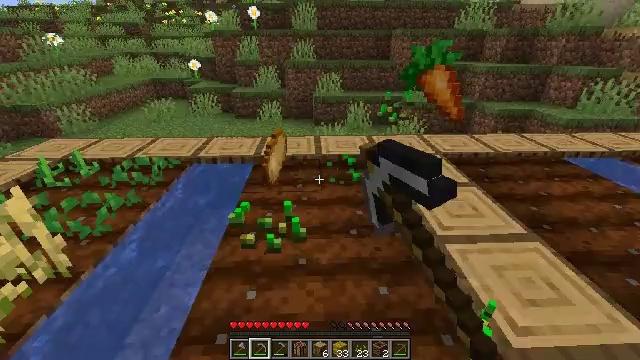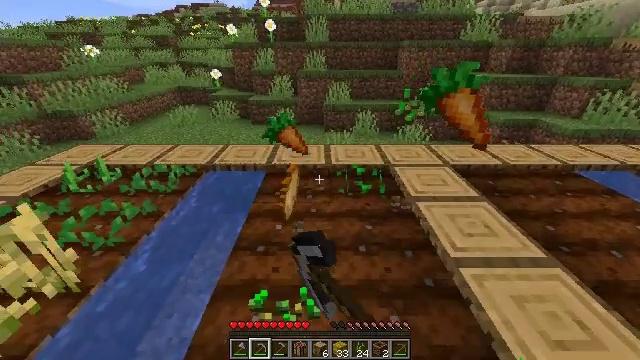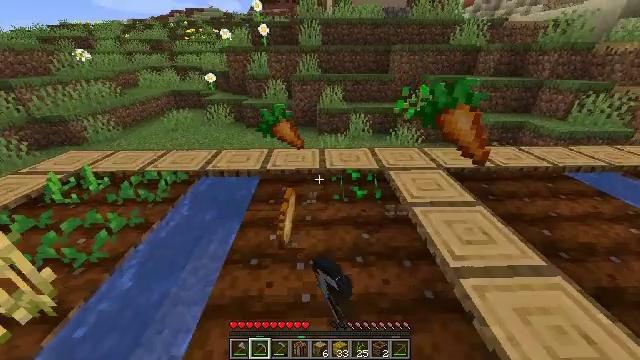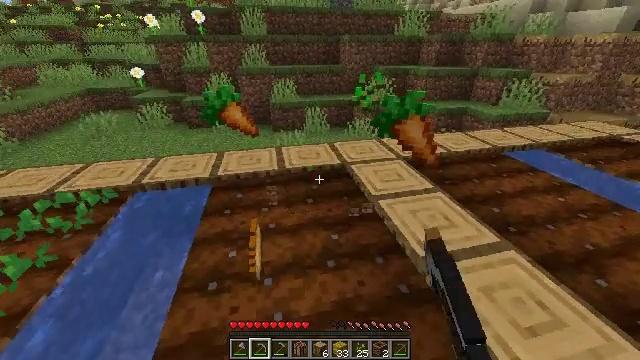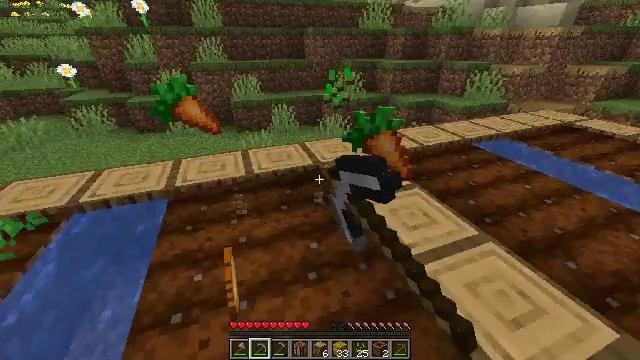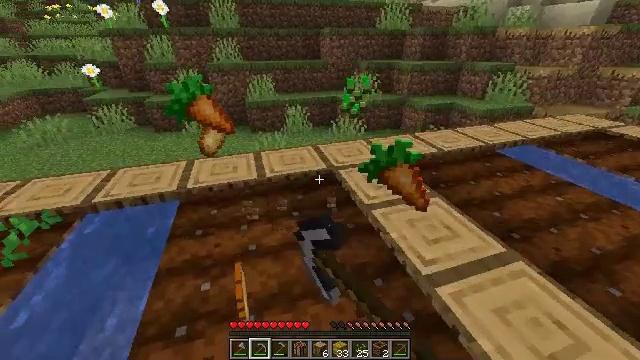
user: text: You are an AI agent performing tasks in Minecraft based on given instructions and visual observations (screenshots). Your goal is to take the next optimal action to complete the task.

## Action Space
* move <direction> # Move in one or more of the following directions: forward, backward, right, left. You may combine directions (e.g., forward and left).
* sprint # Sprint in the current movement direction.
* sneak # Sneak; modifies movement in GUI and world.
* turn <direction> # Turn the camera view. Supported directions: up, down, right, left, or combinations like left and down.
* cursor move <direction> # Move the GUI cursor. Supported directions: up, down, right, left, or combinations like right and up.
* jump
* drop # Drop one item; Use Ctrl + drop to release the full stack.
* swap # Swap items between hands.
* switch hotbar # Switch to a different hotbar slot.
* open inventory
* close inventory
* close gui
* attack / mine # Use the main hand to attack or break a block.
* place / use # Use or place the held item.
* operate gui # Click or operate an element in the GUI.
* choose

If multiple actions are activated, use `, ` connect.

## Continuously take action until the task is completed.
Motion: motion action
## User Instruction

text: Harvest potatoes.
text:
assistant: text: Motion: move forward, turn left, attack / mine
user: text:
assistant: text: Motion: turn right, attack / mine
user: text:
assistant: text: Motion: turn right, attack / mine
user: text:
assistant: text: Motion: move forward, turn right, attack / mine
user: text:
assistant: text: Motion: move forward, turn left, attack / mine
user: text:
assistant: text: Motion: attack / mine